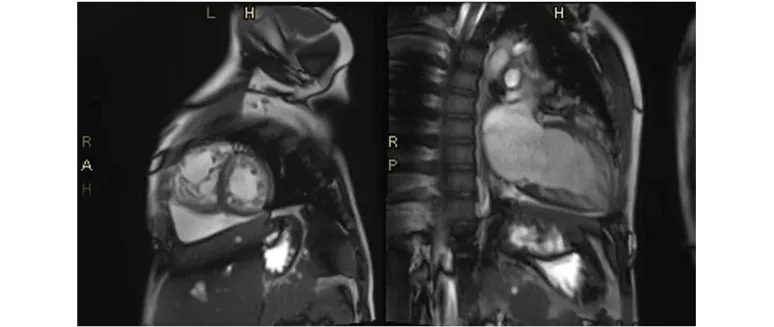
Ressonancia magnetica cardiaca: sequencia cine SSFP TrusFisp em eixo longo 2 camaras e eixo curto onde se observa hipertrabeculacao significativa da cavidade ventricular esquerda, comprometendo as paredes lateral e inferior e medio-apical com relacao regiao nao compactada/regiao compactada de 4.
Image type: radiology (mri)